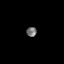
Tissue: prostate
Cell type: T cells
Senescence score: 0.3444
Nuclear area (px): 92
Mean DAPI intensity: 121.804